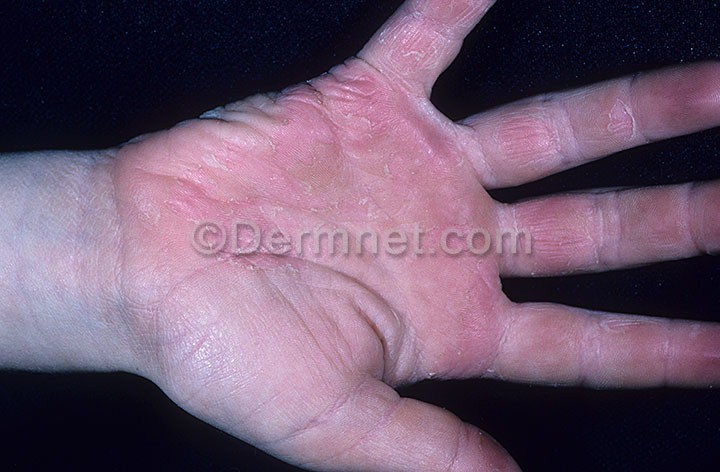
Disease: Exanthems and Drug Eruptions